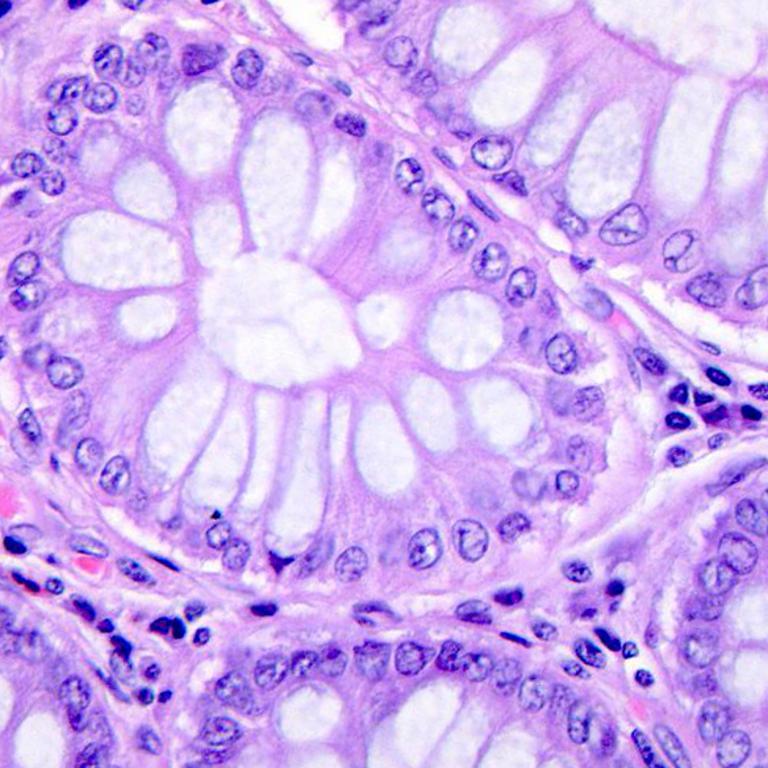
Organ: colon
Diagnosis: benign